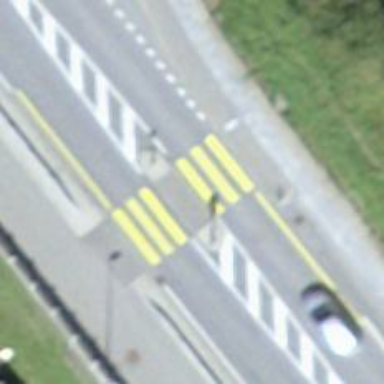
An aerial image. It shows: Marked road crossing.